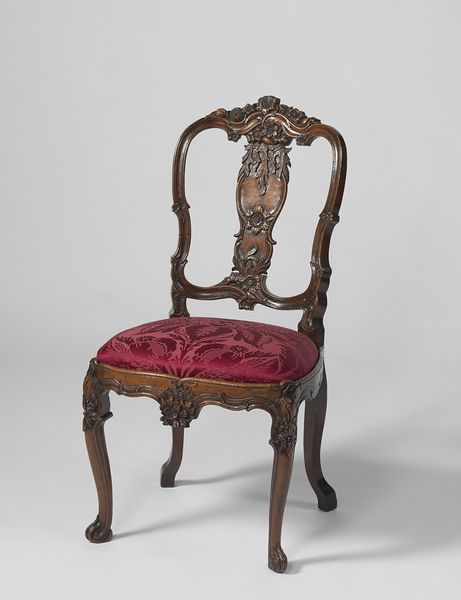
Titel: Stoel
Standort: Amsterdam
Institution: Rijksmuseum
Schlagwörter: dos, chaise, floral, rouge, décor, fleurs, bois, sculpture, ornement, baroque, soie, pieds, tissu, assise, décors, peids, sculpte, garnie, dossier, bordeaux, damas, garniture, damasse, tapisse, galette, fllral